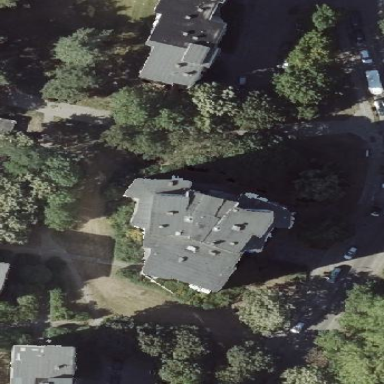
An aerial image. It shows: Building with apartments and flat roof.